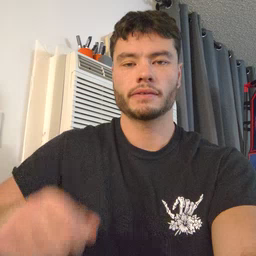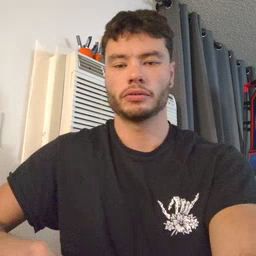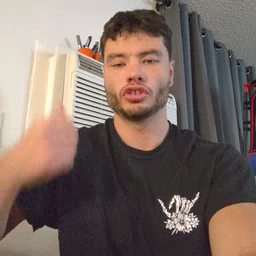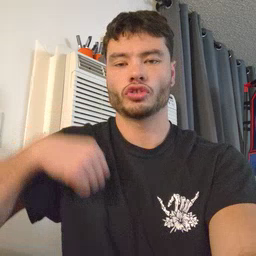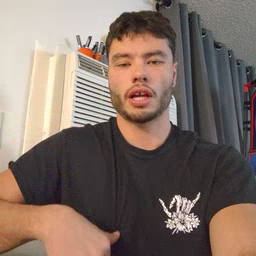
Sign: jacket